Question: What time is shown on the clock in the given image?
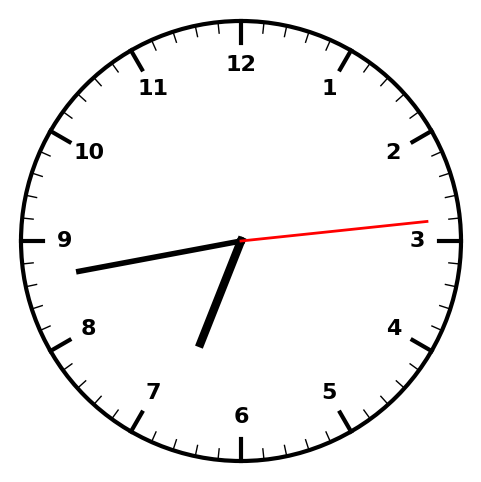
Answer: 06:43:14